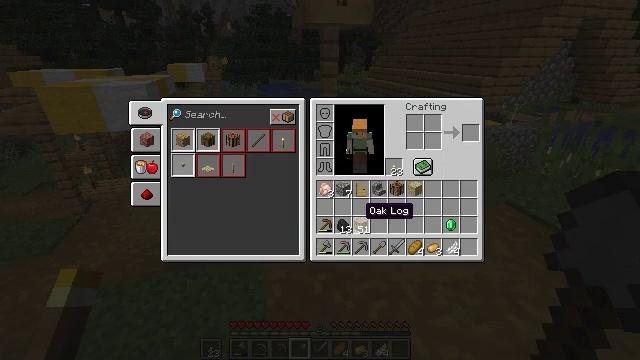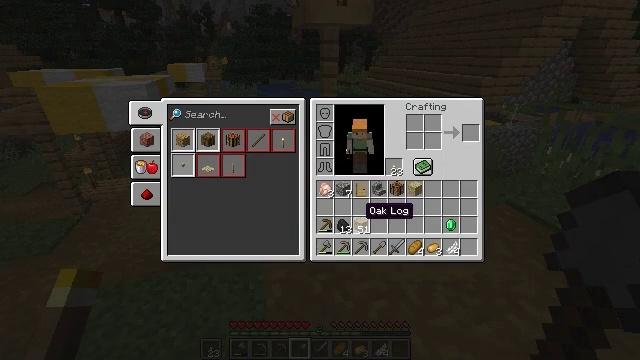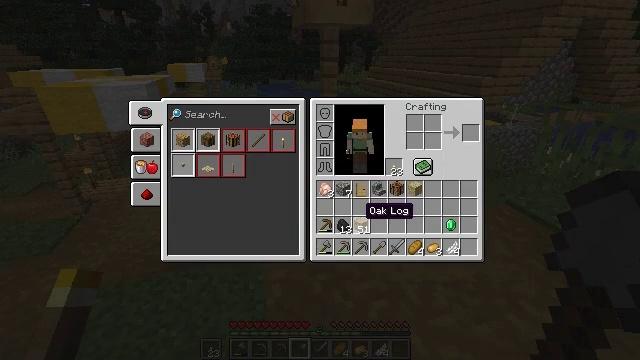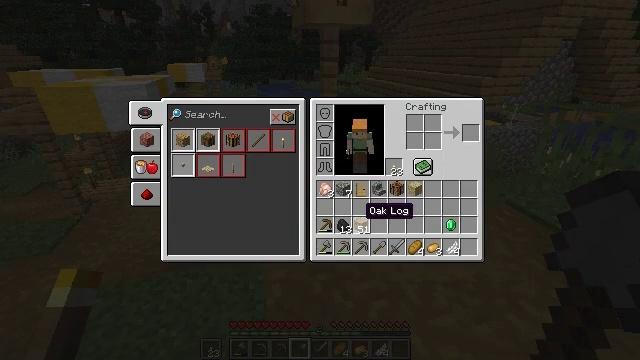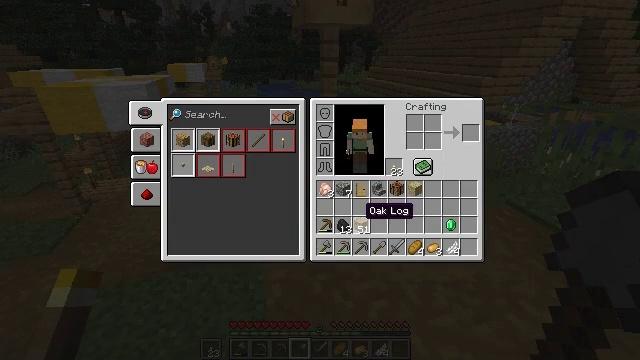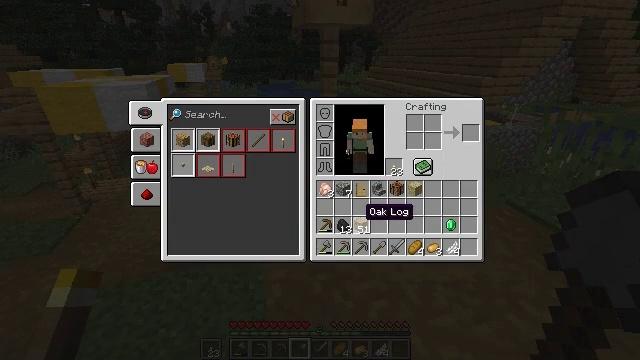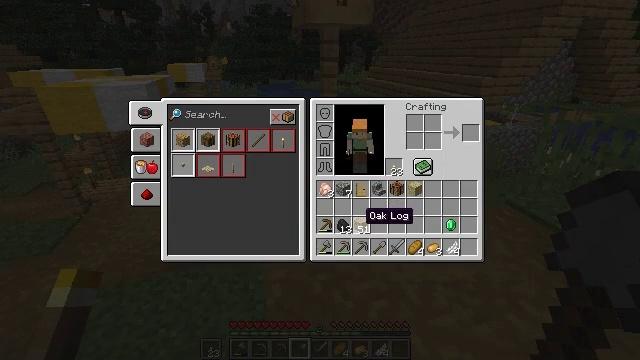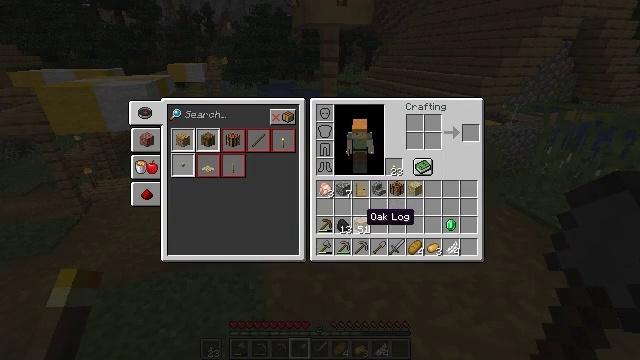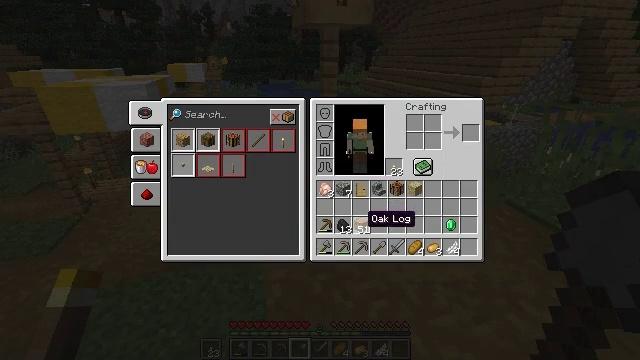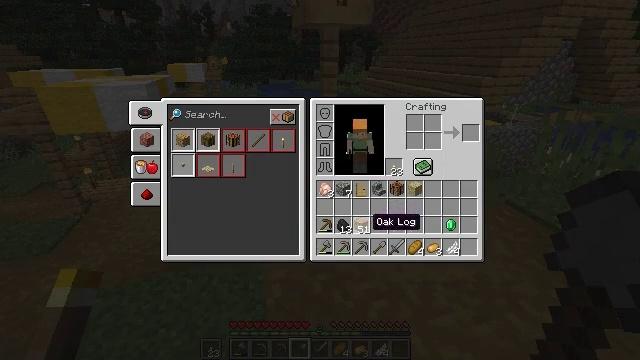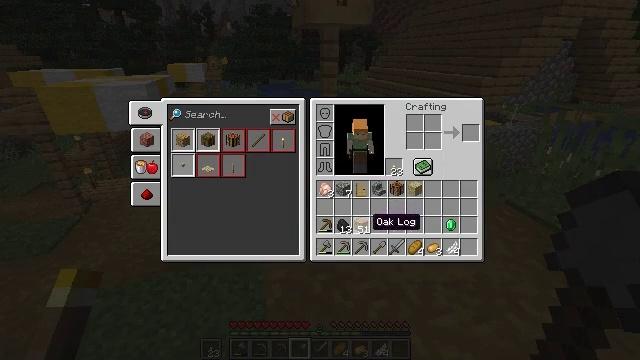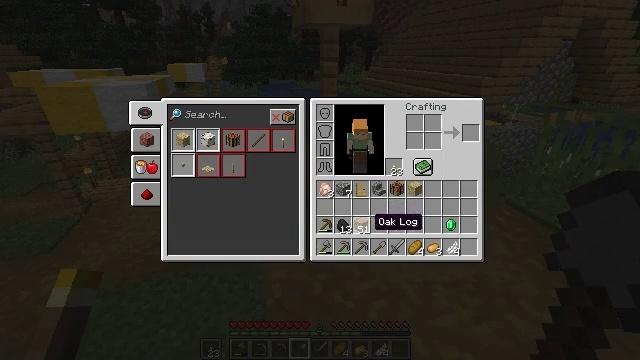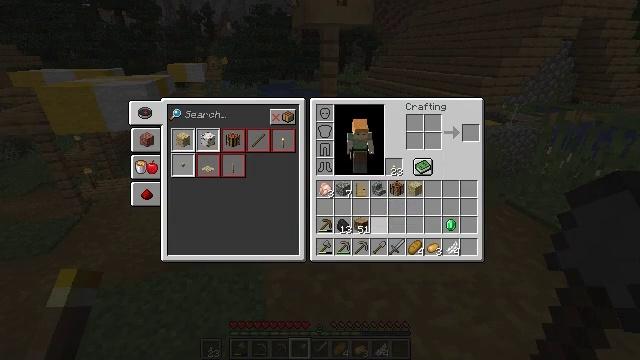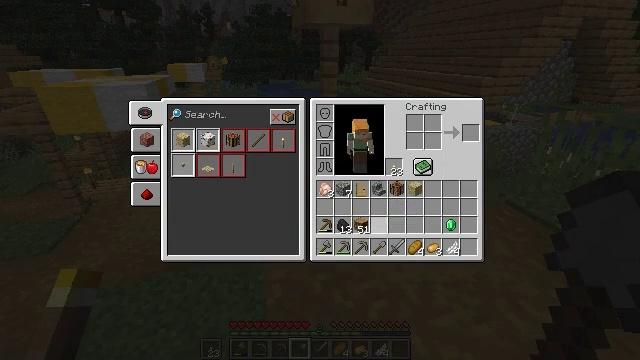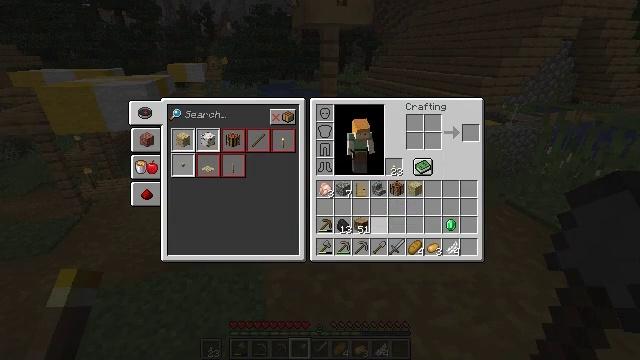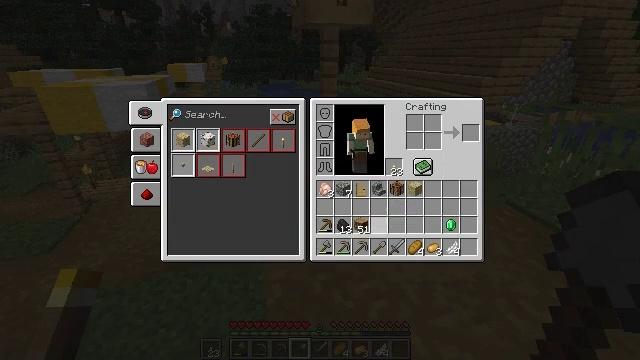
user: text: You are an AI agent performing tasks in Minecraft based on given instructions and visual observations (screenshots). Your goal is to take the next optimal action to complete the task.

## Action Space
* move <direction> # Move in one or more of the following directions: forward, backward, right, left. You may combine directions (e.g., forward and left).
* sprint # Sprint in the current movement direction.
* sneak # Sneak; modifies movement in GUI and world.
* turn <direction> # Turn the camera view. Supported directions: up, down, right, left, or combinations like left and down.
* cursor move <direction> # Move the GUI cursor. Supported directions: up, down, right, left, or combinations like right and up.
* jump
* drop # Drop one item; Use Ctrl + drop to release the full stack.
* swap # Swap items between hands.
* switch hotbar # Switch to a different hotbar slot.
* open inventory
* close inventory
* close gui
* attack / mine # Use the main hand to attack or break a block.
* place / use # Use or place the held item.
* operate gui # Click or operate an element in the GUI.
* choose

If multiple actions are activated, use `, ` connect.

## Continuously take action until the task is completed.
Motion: motion action
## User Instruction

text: Dig the grass path to transform it.
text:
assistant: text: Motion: no_op
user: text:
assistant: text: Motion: no_op
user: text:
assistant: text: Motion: no_op
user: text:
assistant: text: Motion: no_op
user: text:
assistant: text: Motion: no_op
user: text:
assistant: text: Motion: no_op
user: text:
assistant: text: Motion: no_op
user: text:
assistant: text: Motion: no_op
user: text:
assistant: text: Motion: no_op
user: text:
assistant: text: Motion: no_op
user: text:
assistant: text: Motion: no_op
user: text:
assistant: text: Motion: no_op
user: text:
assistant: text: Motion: cursor move right
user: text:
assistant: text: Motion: no_op
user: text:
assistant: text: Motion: no_op
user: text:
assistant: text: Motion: no_op
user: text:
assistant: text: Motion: no_op
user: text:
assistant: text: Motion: no_op
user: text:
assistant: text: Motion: no_op
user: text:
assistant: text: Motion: no_op
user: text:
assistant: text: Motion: close gui
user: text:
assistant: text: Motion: no_op
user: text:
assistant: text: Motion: turn right and up
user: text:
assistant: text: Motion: move forward, turn right
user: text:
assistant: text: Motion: move forward, turn right
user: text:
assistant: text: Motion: move forward, turn right
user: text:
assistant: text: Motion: move forward, turn right and up
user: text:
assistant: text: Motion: move forward, turn right
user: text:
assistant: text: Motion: move forward
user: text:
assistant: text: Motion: move forward